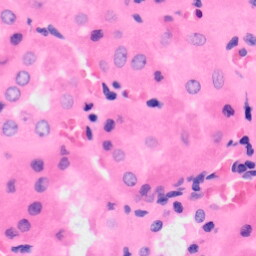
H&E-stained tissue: Kidney